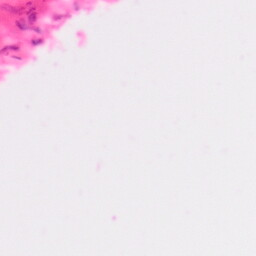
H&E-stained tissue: Colon